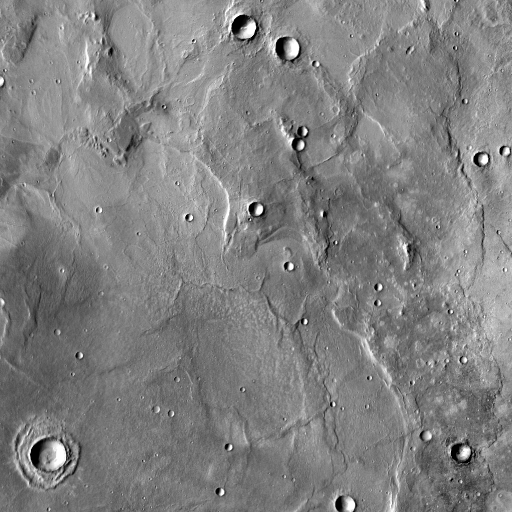
Crater classes present: Background, Other, Secondary